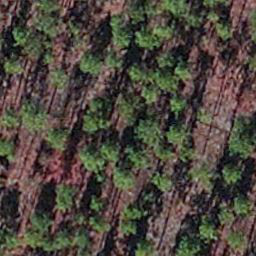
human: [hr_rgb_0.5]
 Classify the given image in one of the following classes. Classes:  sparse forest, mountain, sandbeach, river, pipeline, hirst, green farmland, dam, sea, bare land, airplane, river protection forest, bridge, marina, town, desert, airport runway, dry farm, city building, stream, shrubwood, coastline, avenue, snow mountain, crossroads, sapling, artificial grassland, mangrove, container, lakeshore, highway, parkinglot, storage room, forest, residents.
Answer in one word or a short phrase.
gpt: sapling